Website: home-depot
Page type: newsletter-management
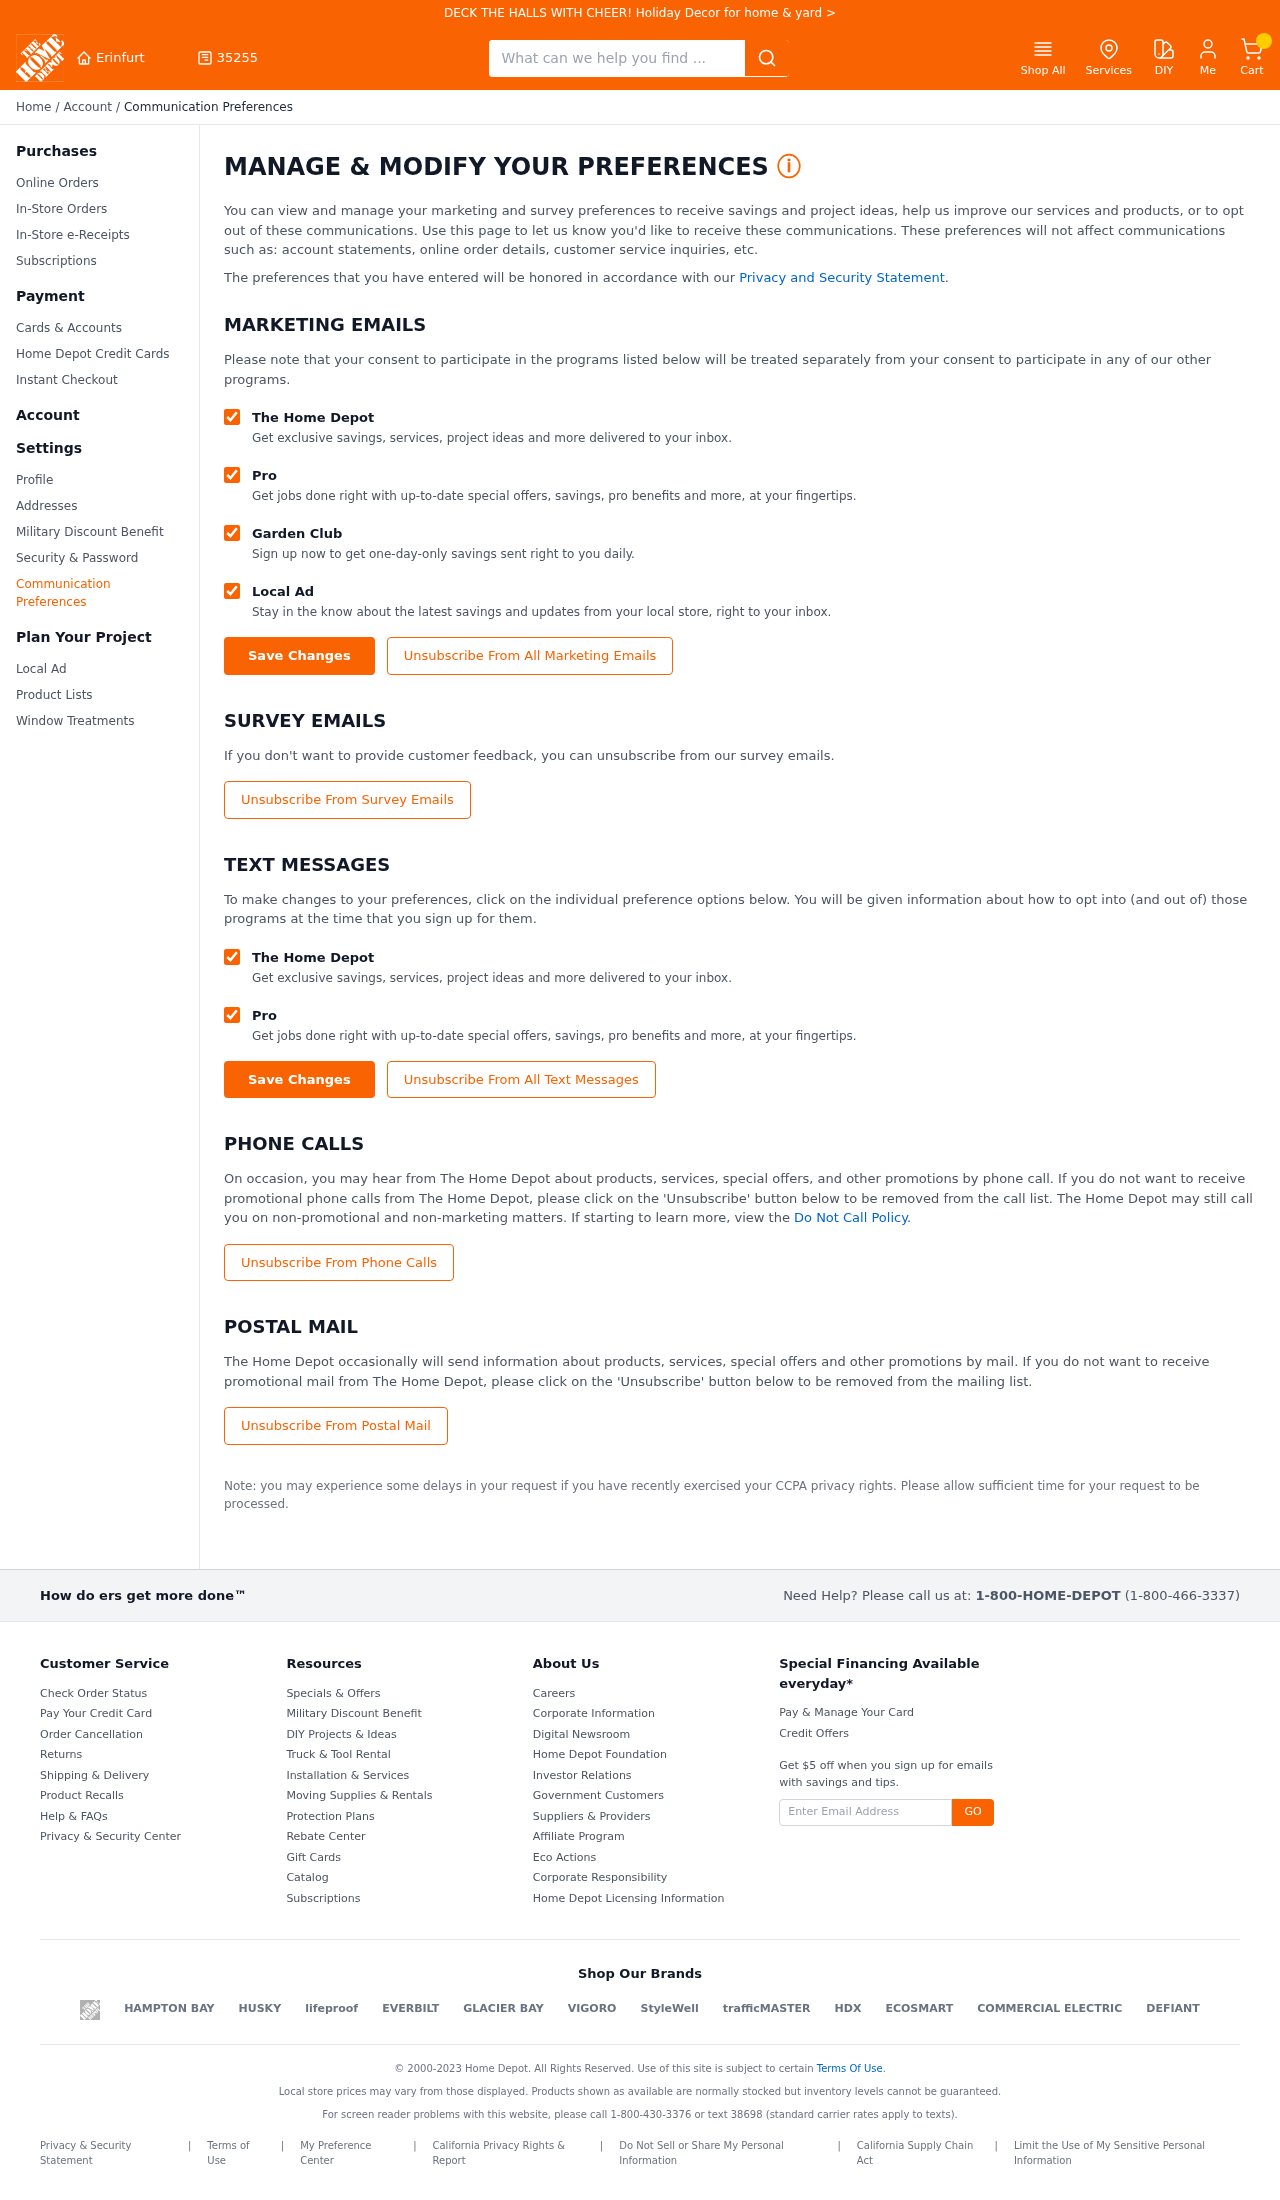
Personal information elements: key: PII_CITY
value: Erinfurt
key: PII_POSTCODE
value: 35255
Search elements: key: HEADER_SEARCH
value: What can we help you find ...